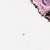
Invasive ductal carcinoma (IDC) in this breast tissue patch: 0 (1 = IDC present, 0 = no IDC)